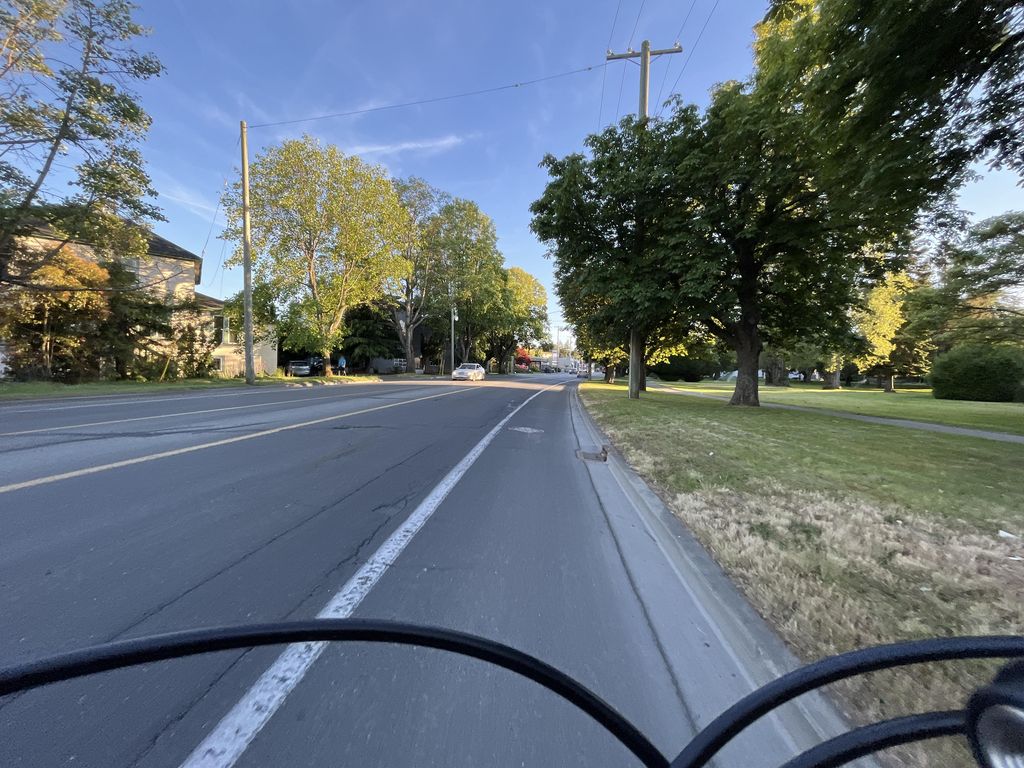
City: victoria